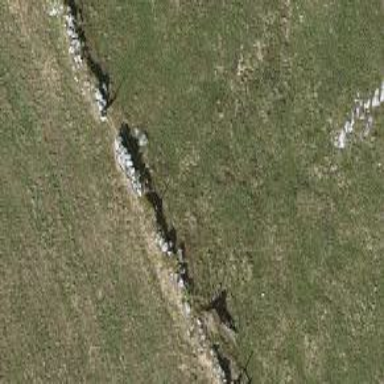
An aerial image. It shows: Wall made of dry stone.